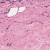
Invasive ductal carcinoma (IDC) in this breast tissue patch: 0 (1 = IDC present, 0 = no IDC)